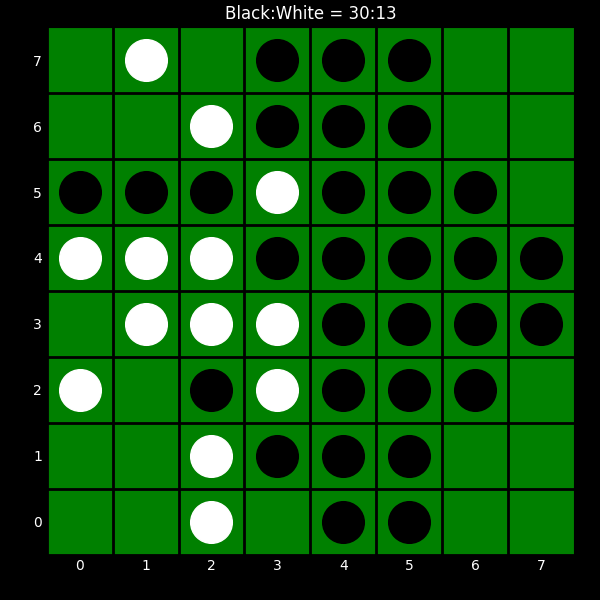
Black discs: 30
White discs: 13